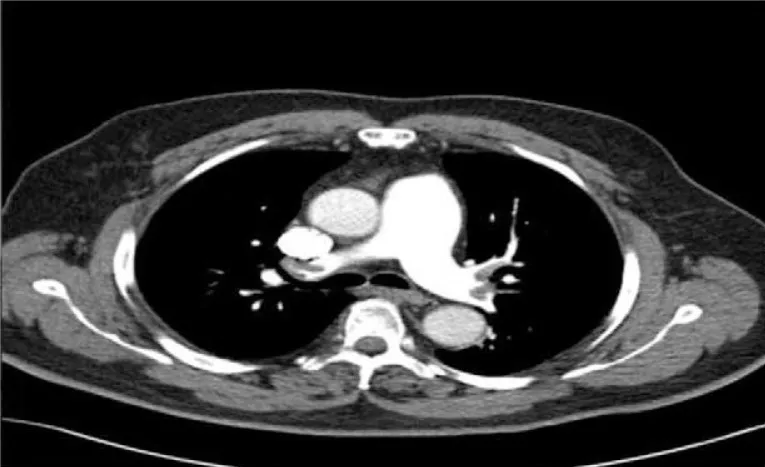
Spiral CT-scan of chest demonstrating large clot burden in the pulmonary arteries bilaterally.
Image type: radiology (ct)